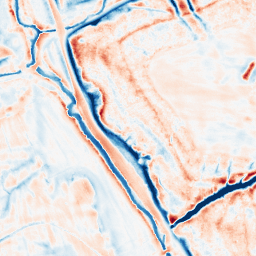
Category: edge_preserving
Decomposition family: bilateral
Decomposition parameters: d: 21
sigma_color: 75
sigma_space: 50
Upsampling method: sinc_blackman
Upsampling parameters: scale: 2
kernel_size: 8
Upsampling scale: 2